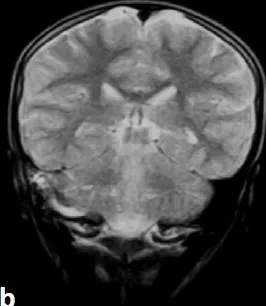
MRI T2W image (a-d) showing hyperintense area in the region of right sigmoid sinus.
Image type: radiology (mri)